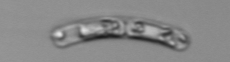
Label: Guinardia_striata